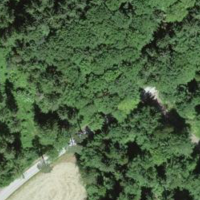
EUNIS habitat code: 41
Species observed at this site:
Fagus sylvatica